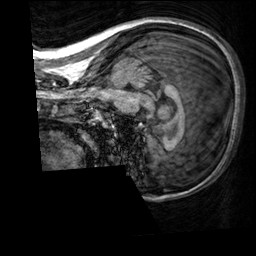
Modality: T1w
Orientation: sagittal
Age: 30
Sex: female
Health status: healthy
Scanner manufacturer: siemens
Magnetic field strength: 3 T
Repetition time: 2.3 s
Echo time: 0.00303 s